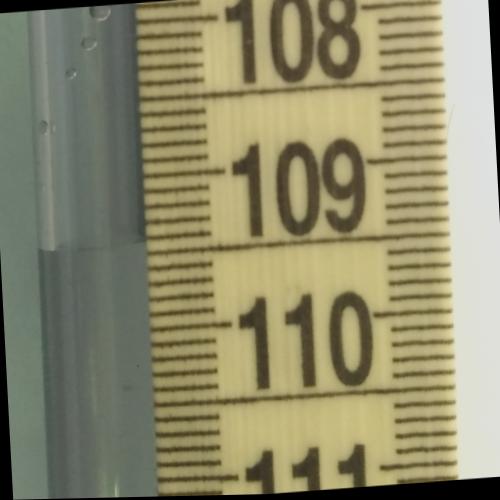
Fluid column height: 109.4 cm